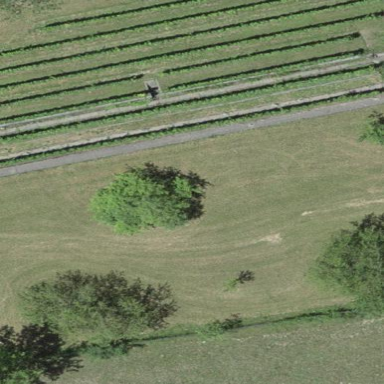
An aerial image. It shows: Beautiful vineyard in the countryside.